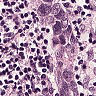
Metastatic tissue present: yes